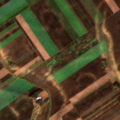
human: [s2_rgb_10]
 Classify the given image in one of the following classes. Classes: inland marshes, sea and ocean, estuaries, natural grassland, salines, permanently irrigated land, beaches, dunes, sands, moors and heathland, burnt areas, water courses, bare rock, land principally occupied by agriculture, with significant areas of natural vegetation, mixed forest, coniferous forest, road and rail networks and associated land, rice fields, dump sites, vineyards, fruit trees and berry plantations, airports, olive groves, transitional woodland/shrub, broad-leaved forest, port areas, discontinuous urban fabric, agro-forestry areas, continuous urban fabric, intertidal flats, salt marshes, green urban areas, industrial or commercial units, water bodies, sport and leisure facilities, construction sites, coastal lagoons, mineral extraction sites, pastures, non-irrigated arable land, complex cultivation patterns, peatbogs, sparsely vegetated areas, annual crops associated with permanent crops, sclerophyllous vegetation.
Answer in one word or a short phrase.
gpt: non-irrigated arable land, land principally occupied by agriculture, with significant areas of natural vegetation